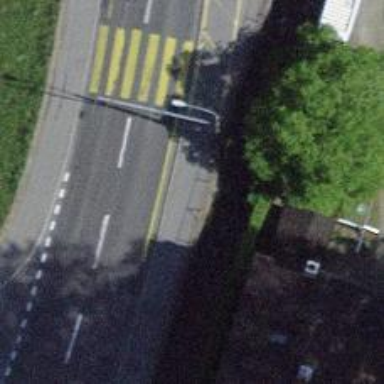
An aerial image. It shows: Sidewalk.